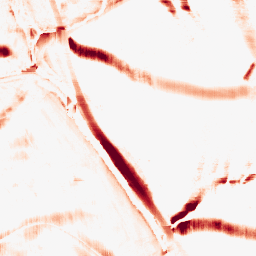
Category: morphological
Decomposition family: morphological_rect
Decomposition parameters: operation: opening
width: 20
height: 20
Upsampling method: quartic
Upsampling parameters: scale: 8
Upsampling scale: 8